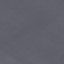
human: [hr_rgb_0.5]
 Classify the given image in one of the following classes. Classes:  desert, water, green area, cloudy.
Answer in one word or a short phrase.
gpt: water